Field crop: maize
Growth stage: 2
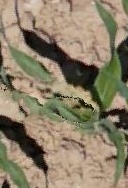
Species: maize